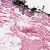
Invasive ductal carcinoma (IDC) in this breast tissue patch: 0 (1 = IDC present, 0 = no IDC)